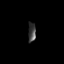
Tissue: prostate
Cell type: B cells
Senescence score: 0.7359
Nuclear area (px): 147
Mean DAPI intensity: 68.327